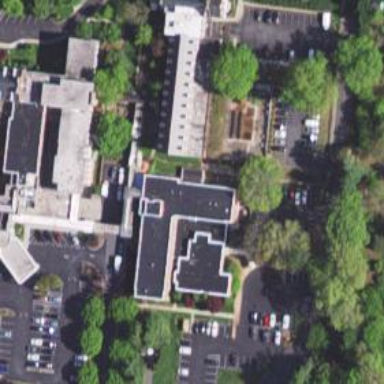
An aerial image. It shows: Hospital building.